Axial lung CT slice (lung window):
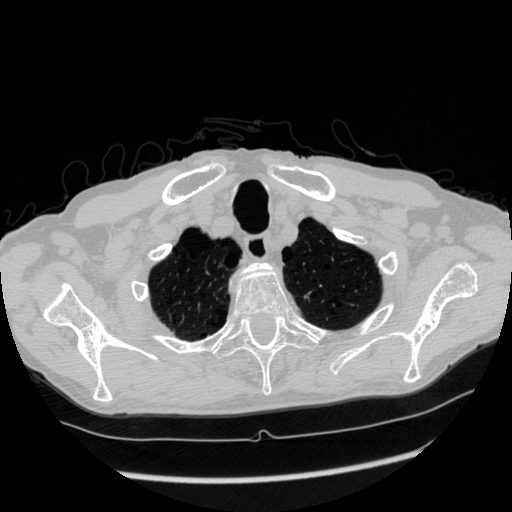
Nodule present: no